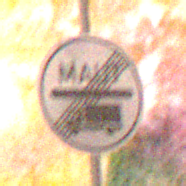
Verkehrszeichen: EndeMautpflicht
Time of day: Night
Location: Outdoor (Nature)
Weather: Clear
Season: NotSpecified
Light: Natural